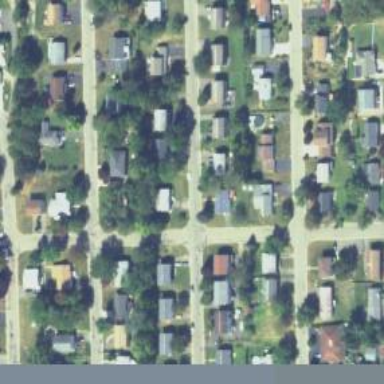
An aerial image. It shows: Residential road.